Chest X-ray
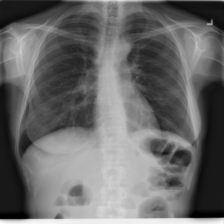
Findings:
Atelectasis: negative
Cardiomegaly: negative
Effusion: negative
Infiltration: negative
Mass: negative
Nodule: negative
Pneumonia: negative
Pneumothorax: negative
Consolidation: negative
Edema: negative
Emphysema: negative
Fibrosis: negative
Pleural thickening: negative
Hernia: negative